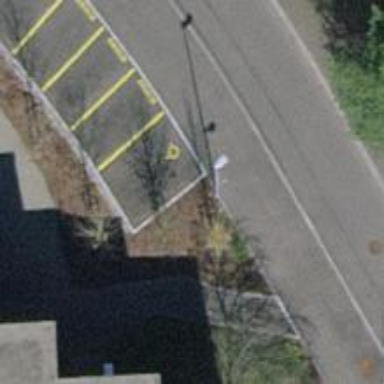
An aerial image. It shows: Disabled parking space.